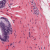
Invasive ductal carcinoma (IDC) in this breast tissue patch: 0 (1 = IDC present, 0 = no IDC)